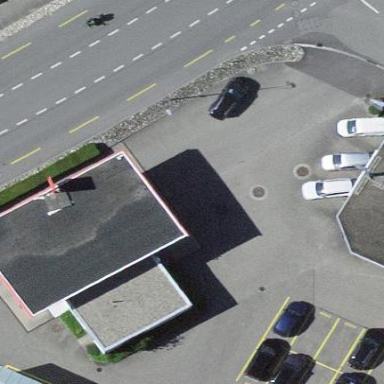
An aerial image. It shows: View of roof of building.